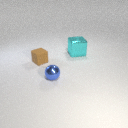
small blue metal sphere in front of small brown rubber cube